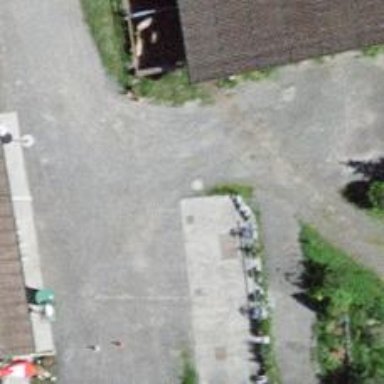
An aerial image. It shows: Restaurant.